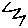
Label: zigzag